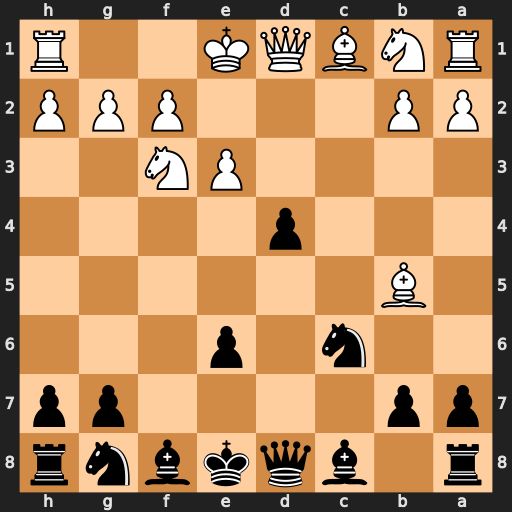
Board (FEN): r1bqkbnr/pp4pp/2n1p3/1B6/3p4/4PN2/PP3PPP/RNBQK2R
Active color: b
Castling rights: KQkq
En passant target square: -
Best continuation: Qa5+ Nc3 dxc3 Bxc6+ bxc6